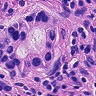
Metastatic tissue present: yes